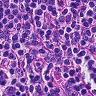
Metastatic tissue present: no